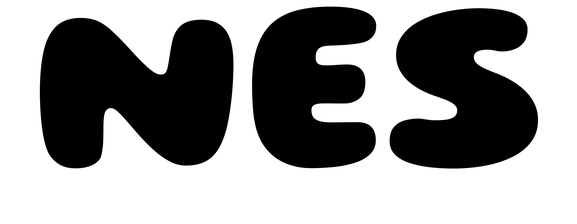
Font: Gluten_ExtraBold